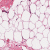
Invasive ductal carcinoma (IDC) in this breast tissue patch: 0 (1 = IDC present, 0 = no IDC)